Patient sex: M
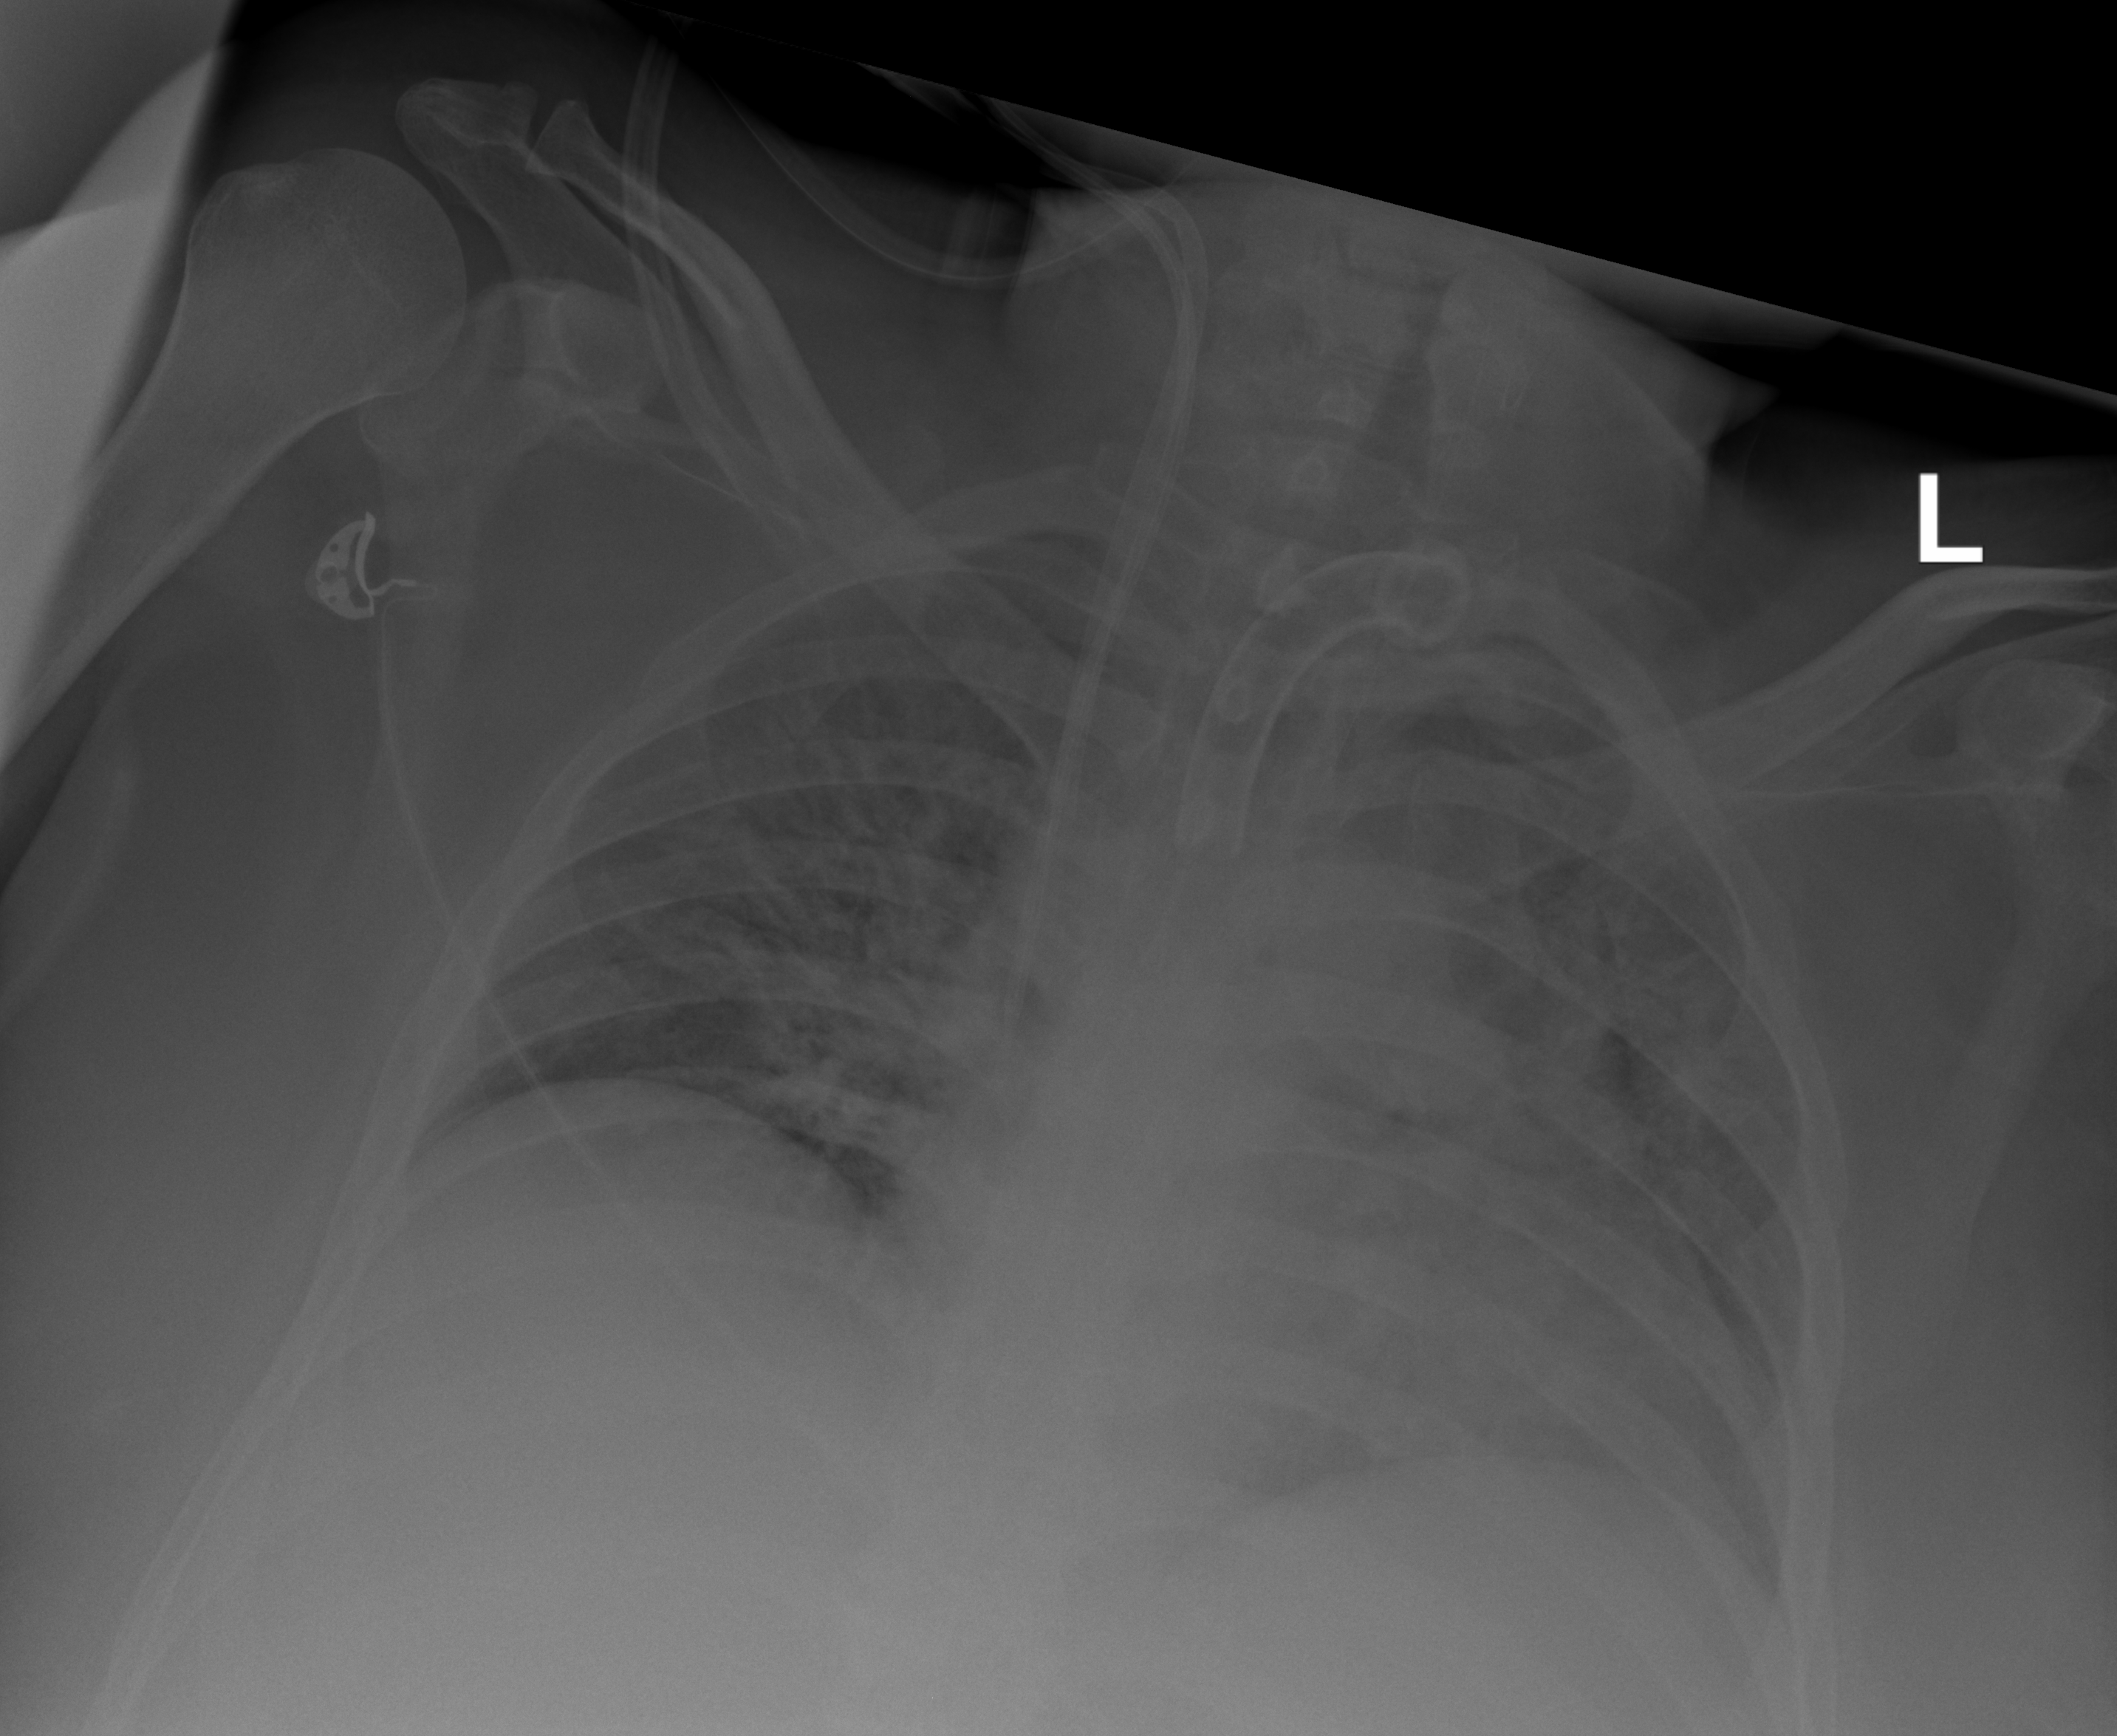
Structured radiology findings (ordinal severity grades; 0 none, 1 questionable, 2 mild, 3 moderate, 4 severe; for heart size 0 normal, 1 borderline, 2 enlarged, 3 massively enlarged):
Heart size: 2
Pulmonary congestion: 1
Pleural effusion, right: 0
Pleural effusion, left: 0
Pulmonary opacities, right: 3
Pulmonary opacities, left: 3
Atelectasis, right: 2
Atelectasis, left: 2